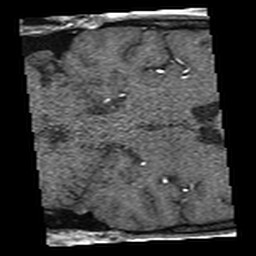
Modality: angio
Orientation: coronal
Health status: ill
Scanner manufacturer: siemens
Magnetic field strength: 1.5 T
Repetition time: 0.026 s
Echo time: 0.006 s